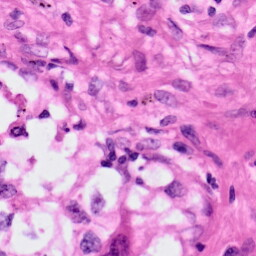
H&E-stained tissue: Lung